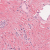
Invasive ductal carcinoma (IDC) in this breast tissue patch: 0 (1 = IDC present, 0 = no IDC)